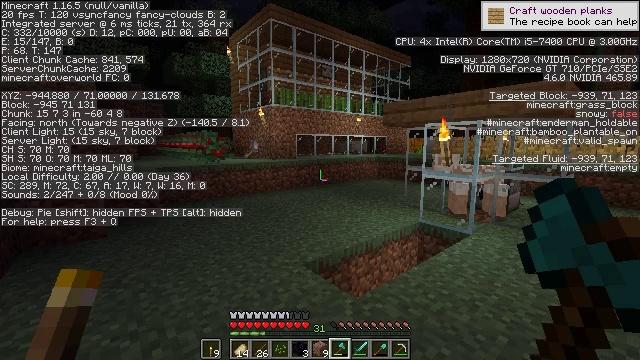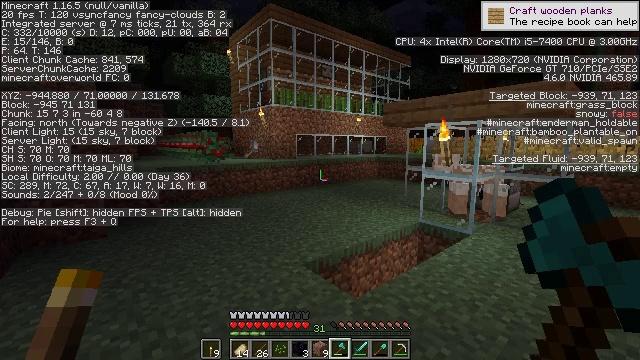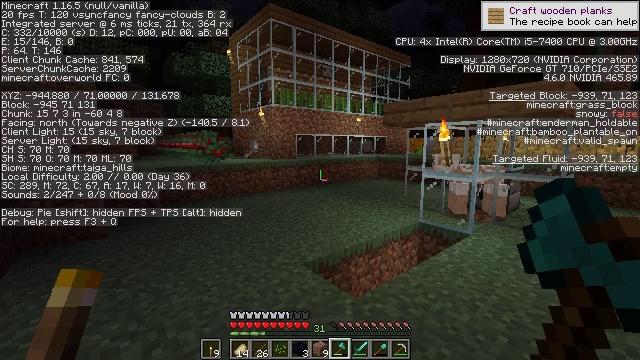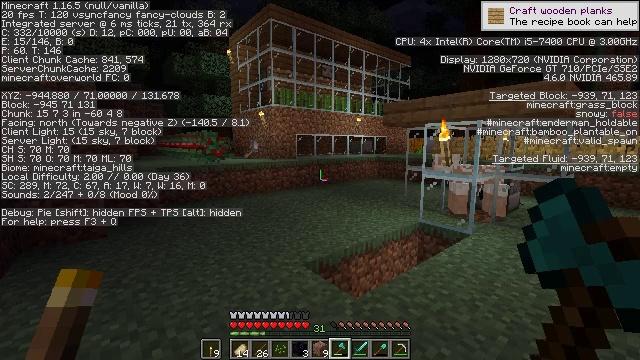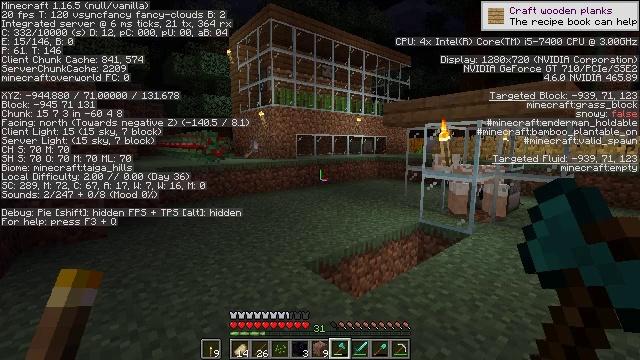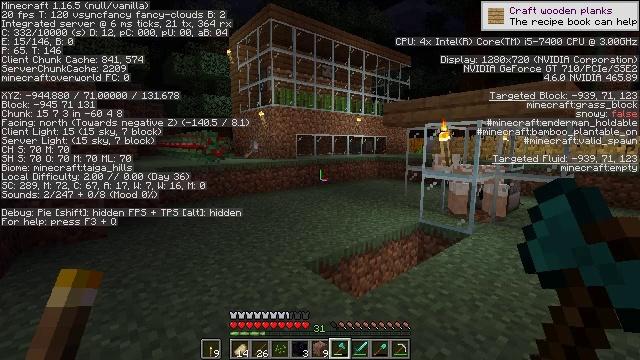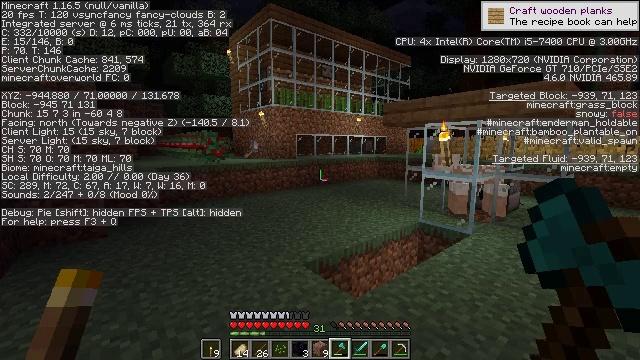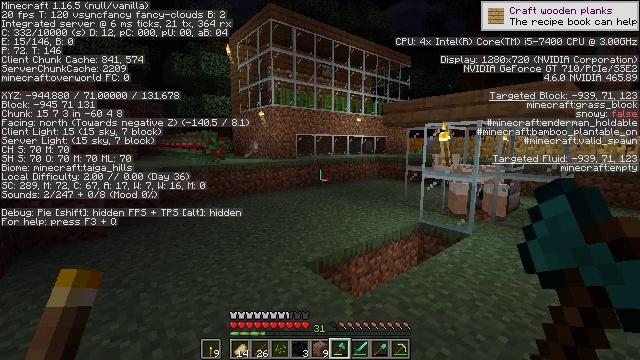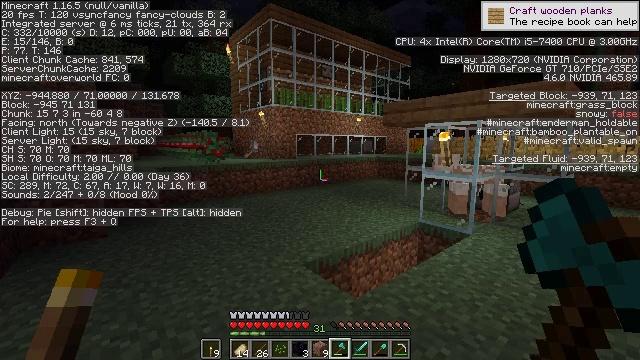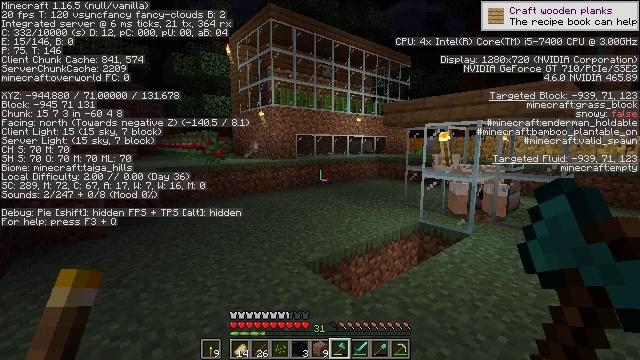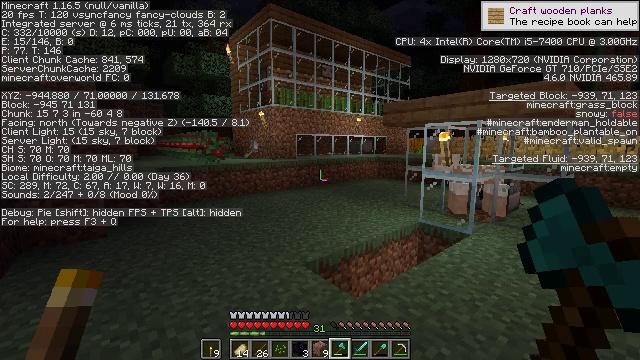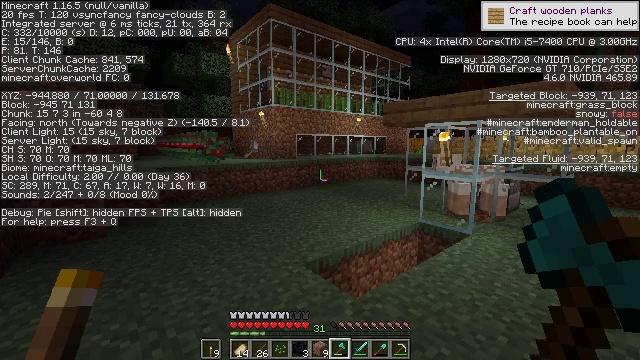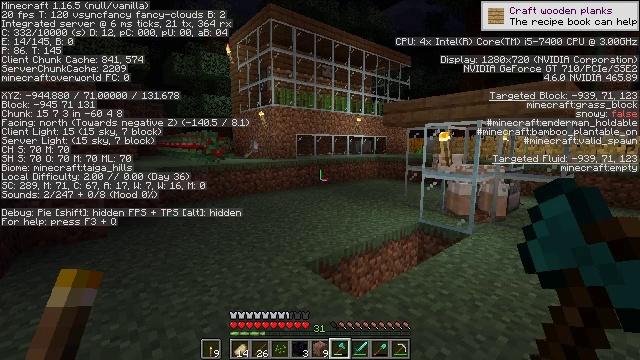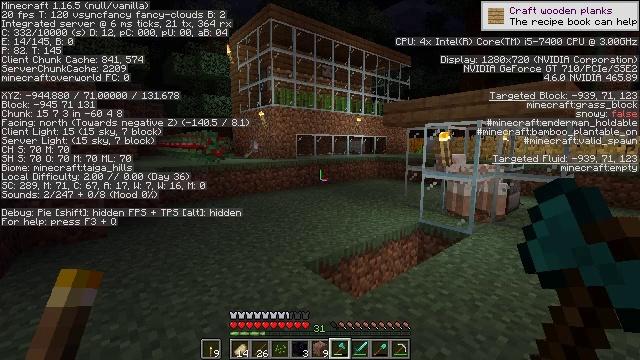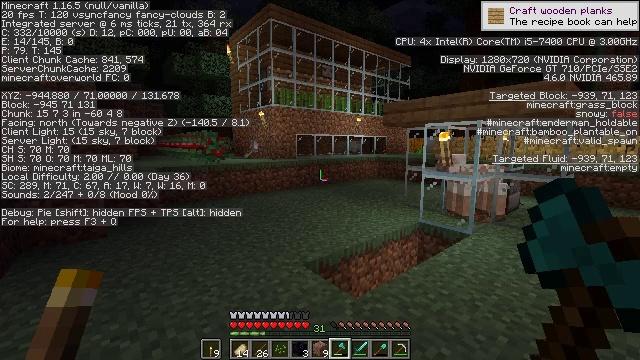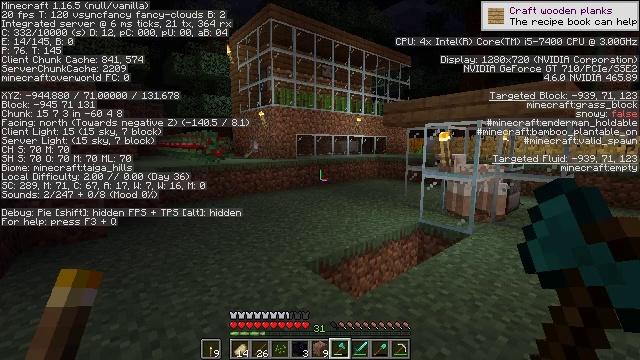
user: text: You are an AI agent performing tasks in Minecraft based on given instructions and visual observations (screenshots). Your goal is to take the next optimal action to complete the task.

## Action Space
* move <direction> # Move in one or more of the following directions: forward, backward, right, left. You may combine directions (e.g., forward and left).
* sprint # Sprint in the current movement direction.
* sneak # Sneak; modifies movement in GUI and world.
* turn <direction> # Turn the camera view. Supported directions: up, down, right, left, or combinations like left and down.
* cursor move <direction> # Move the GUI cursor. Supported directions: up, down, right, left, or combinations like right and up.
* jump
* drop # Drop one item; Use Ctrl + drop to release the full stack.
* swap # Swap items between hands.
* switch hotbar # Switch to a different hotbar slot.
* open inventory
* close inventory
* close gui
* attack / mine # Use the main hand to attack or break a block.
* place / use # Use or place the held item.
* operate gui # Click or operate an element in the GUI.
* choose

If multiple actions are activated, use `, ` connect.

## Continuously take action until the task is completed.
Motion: motion action
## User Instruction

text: Make rails on the crafting table.
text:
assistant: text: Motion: no_op
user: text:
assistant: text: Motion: no_op
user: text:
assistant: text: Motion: no_op
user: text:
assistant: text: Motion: no_op
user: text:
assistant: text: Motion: no_op
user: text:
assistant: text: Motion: no_op
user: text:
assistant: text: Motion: no_op
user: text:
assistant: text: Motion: no_op
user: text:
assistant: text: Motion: no_op
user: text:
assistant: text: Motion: no_op
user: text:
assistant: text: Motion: no_op
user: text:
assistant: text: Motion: no_op
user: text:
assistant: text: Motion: no_op
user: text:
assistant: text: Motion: no_op
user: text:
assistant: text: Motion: no_op
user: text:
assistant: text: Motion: no_op
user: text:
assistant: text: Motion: no_op
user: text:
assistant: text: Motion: no_op
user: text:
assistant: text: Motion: no_op
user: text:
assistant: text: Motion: no_op
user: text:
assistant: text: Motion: no_op
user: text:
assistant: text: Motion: no_op
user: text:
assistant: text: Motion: no_op
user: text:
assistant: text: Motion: no_op
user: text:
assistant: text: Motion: no_op
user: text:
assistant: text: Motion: no_op
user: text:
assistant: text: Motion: no_op
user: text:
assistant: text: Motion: no_op
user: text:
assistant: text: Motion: no_op
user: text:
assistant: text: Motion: no_op